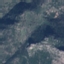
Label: HerbaceousVegetation